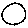
Label: circle